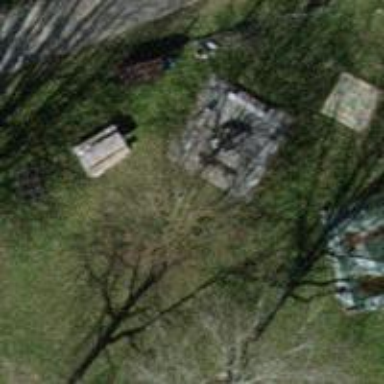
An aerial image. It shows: Barbecue facility.